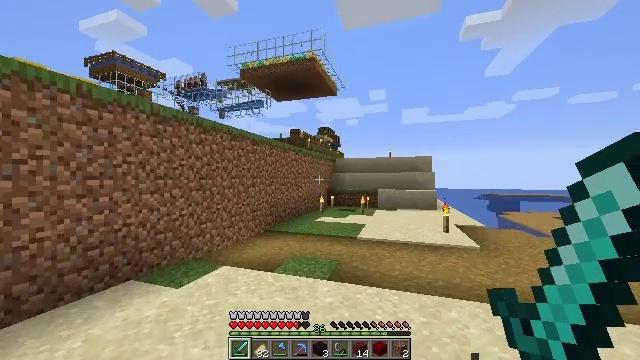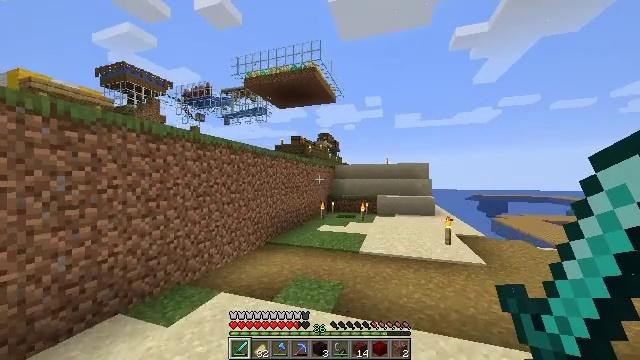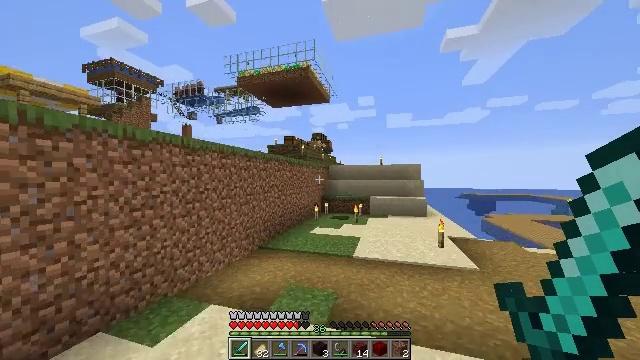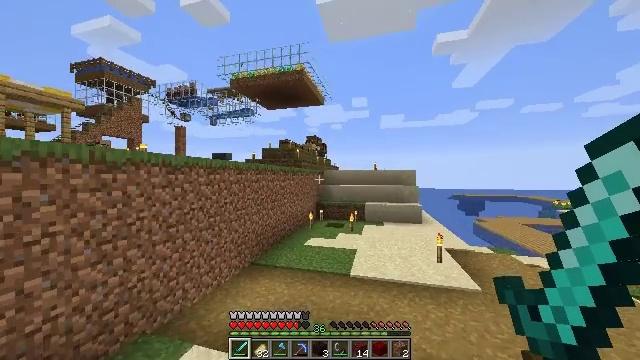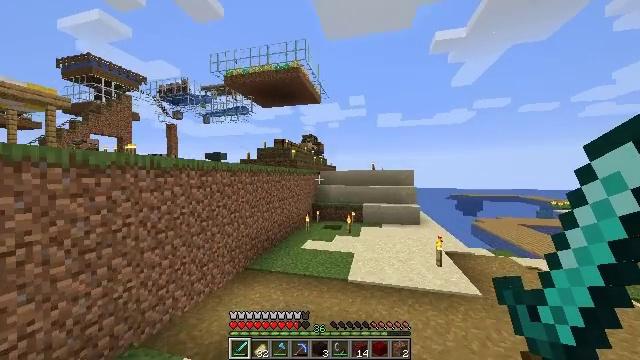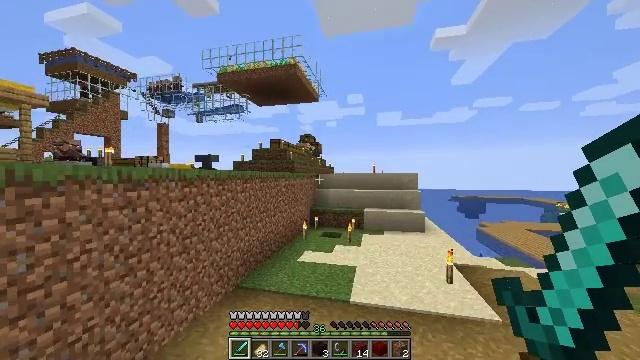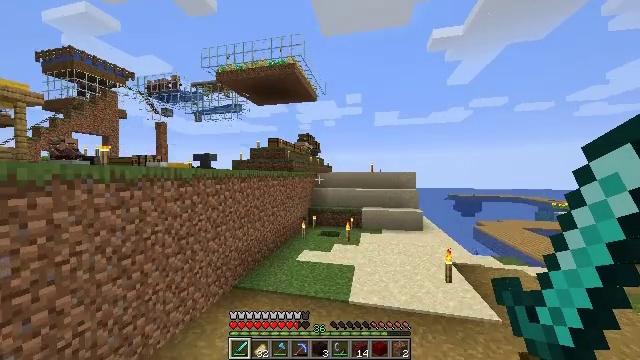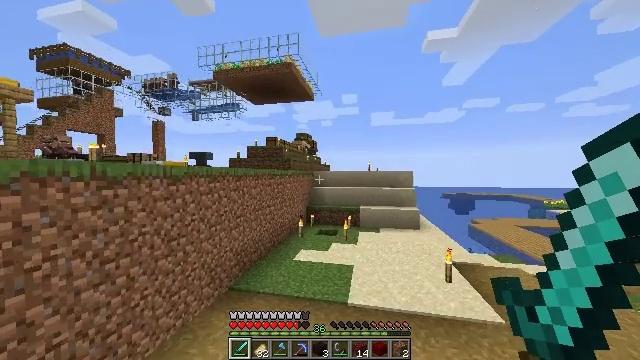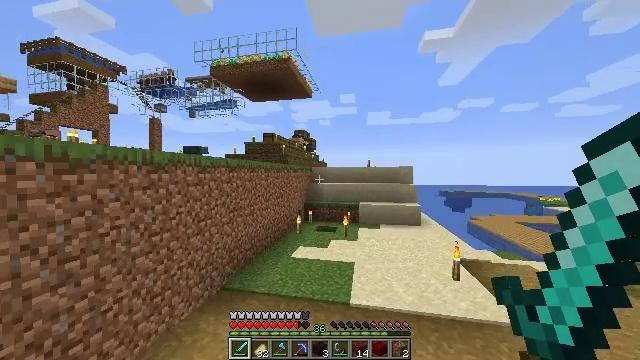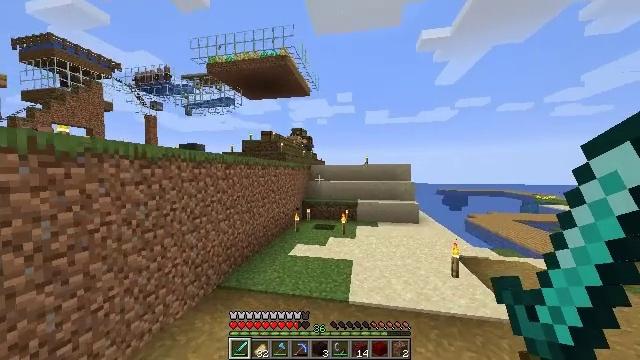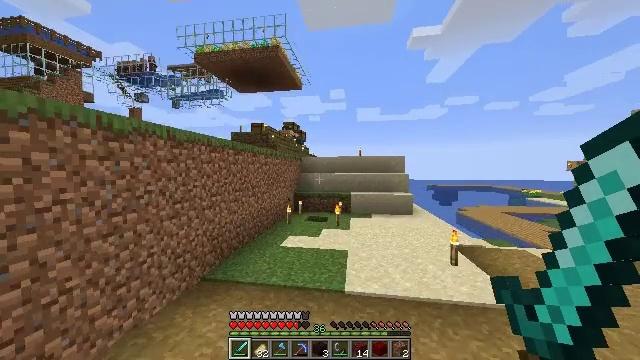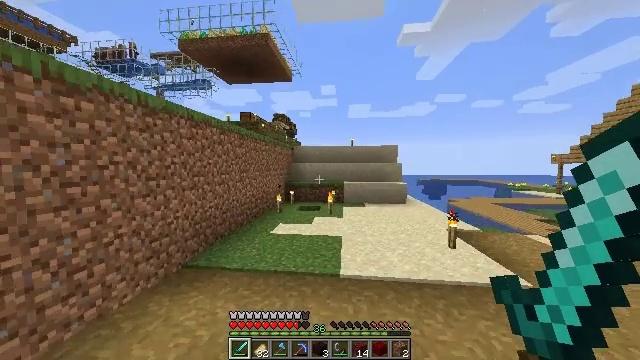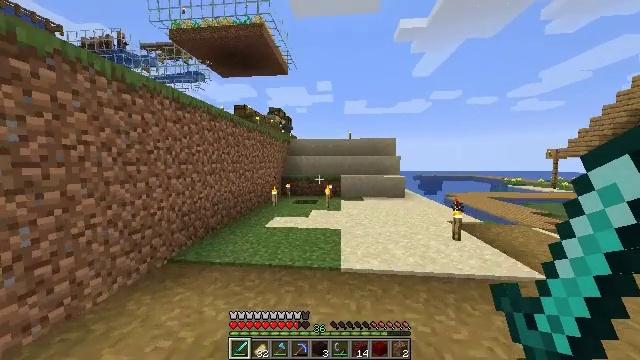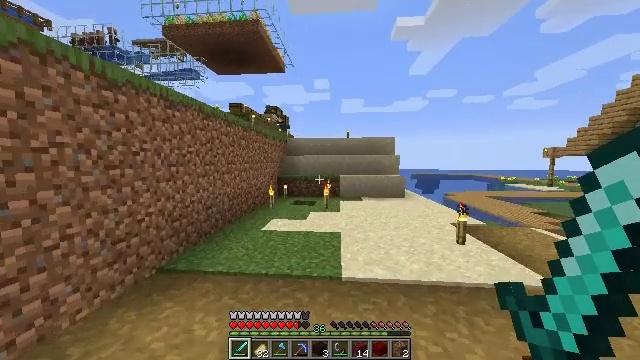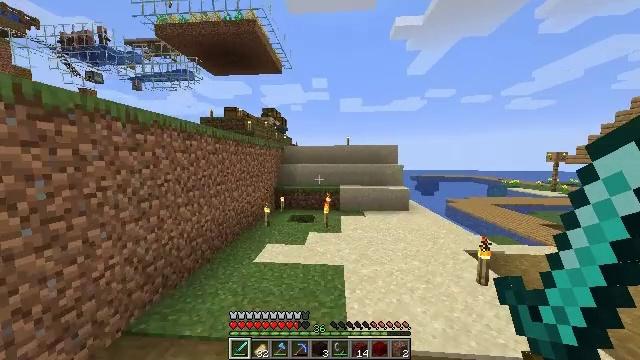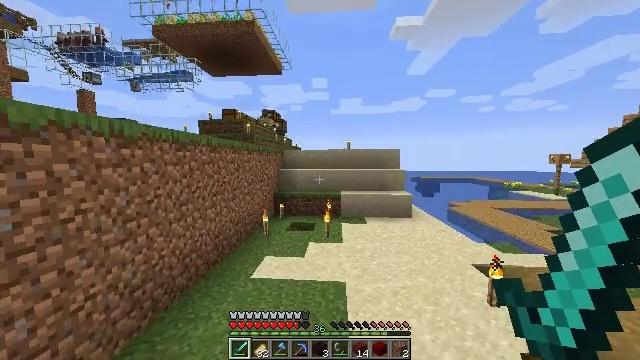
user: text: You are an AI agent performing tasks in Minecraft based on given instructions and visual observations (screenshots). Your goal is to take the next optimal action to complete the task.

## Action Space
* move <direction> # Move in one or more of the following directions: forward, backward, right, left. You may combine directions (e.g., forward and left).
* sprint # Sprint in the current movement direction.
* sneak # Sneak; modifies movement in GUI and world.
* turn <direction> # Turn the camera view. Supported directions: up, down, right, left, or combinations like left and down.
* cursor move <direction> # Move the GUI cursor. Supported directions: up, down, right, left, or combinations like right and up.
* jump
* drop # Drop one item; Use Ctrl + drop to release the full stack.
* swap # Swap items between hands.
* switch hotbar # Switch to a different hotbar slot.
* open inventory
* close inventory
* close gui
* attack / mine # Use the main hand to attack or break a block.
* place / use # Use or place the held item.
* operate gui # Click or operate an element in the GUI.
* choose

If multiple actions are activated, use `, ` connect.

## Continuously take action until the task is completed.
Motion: motion action
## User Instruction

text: Create a brewing stand in the crafting table.
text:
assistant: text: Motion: move forward, jump
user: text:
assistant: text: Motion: move forward, sprint, turn right, jump
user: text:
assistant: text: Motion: move forward, sprint, turn right, jump
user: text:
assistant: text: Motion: move forward, sprint, jump
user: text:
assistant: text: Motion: move forward, jump
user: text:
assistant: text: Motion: move forward, jump
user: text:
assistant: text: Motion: move forward, jump
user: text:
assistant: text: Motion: move forward, jump
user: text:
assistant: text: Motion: move forward, jump
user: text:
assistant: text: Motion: move forward, turn right, jump
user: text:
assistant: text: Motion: move forward, turn right, jump
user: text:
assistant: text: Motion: move forward, sprint, turn right, jump
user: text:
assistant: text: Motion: move forward, sprint, jump
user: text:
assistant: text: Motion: move forward, sprint, jump
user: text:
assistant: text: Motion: move forward, sprint, jump
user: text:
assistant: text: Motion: move forward, jump
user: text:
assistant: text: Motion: move forward, jump
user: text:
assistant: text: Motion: move forward, jump
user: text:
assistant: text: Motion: move forward, turn right, jump
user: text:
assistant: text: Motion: move forward, turn right and down, jump
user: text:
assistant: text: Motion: move forward, jump
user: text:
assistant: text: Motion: move forward, jump
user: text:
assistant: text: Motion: move forward, sprint, jump
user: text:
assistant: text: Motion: move forward, sprint, turn left, jump
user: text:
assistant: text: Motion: move forward, sprint, turn left, jump
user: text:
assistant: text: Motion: move forward, sprint, jump
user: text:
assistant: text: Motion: move forward, sprint, jump
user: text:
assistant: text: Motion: move forward, jump
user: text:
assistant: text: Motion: move forward, jump
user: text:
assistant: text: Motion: move forward, jump